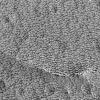
Atmospheric dust classification: not_dusty